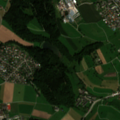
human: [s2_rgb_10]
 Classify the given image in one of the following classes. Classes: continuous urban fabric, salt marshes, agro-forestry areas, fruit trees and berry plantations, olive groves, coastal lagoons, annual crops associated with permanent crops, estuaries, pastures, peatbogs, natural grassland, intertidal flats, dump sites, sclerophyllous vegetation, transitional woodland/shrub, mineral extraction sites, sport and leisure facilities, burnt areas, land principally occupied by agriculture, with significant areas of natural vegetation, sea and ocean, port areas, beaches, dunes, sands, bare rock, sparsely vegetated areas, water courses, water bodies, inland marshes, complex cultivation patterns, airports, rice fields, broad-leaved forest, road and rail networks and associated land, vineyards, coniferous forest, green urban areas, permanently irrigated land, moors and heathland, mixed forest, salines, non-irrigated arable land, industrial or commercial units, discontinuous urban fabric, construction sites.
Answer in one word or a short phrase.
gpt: discontinuous urban fabric, non-irrigated arable land, mixed forest